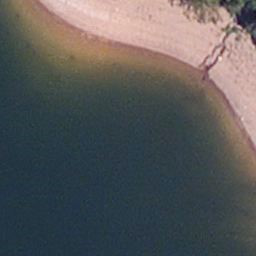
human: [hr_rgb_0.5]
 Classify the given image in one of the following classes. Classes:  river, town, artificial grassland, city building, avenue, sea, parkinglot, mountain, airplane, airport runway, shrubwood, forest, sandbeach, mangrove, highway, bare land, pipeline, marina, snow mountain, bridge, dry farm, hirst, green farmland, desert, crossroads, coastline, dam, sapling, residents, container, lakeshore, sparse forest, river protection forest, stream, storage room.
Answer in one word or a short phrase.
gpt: lakeshore